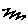
Label: zigzag